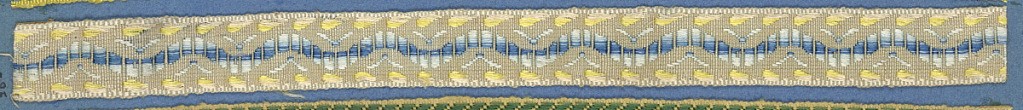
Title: Trimming
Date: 19th century
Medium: silk Technique: woven
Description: Trimming fragment with a central wavy blue band between yellow leaf borders on a tan ground.